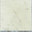
Piece: xx